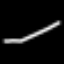
Label: line